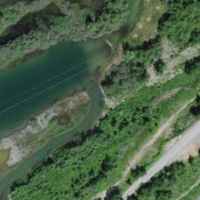
EUNIS habitat code: 56
Species observed at this site:
Pieris rapae
Lasiommata megera
Lysandra coridon
Polyommatus icarus
Melanargia galathea